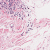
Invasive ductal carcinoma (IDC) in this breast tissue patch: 1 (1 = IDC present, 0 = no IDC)